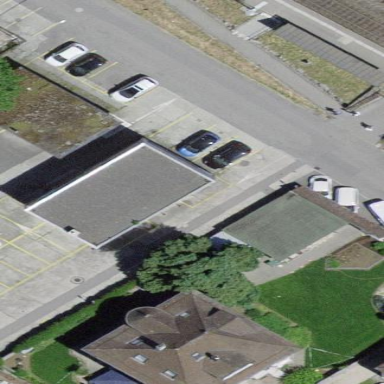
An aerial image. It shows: Flat-roofed building made of concrete.